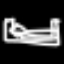
Label: bed